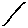
Label: line